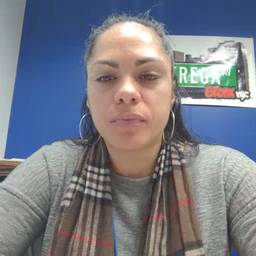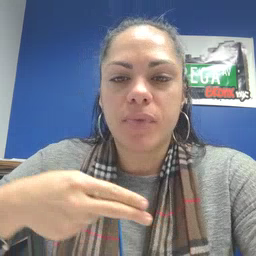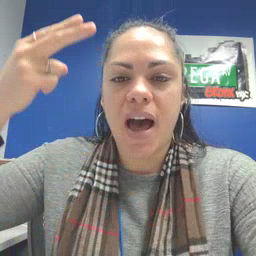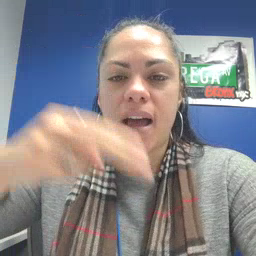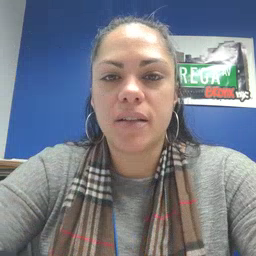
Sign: high